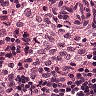
Metastatic tissue present: no